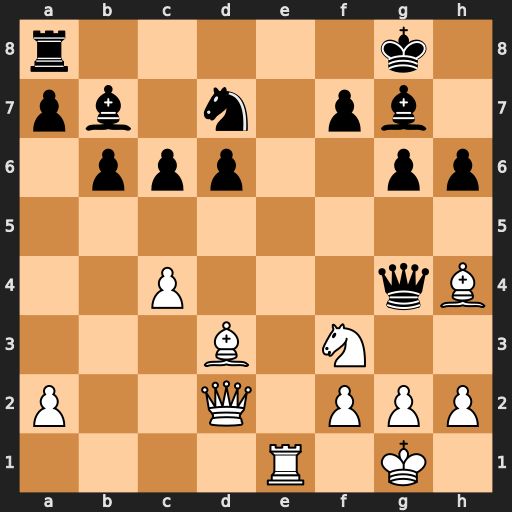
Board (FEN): r5k1/pb1n1pb1/1ppp2pp/8/2P3qB/3B1N2/P2Q1PPP/4R1K1
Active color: w
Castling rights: -
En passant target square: -
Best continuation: h3 Qh5 Re7